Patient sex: M
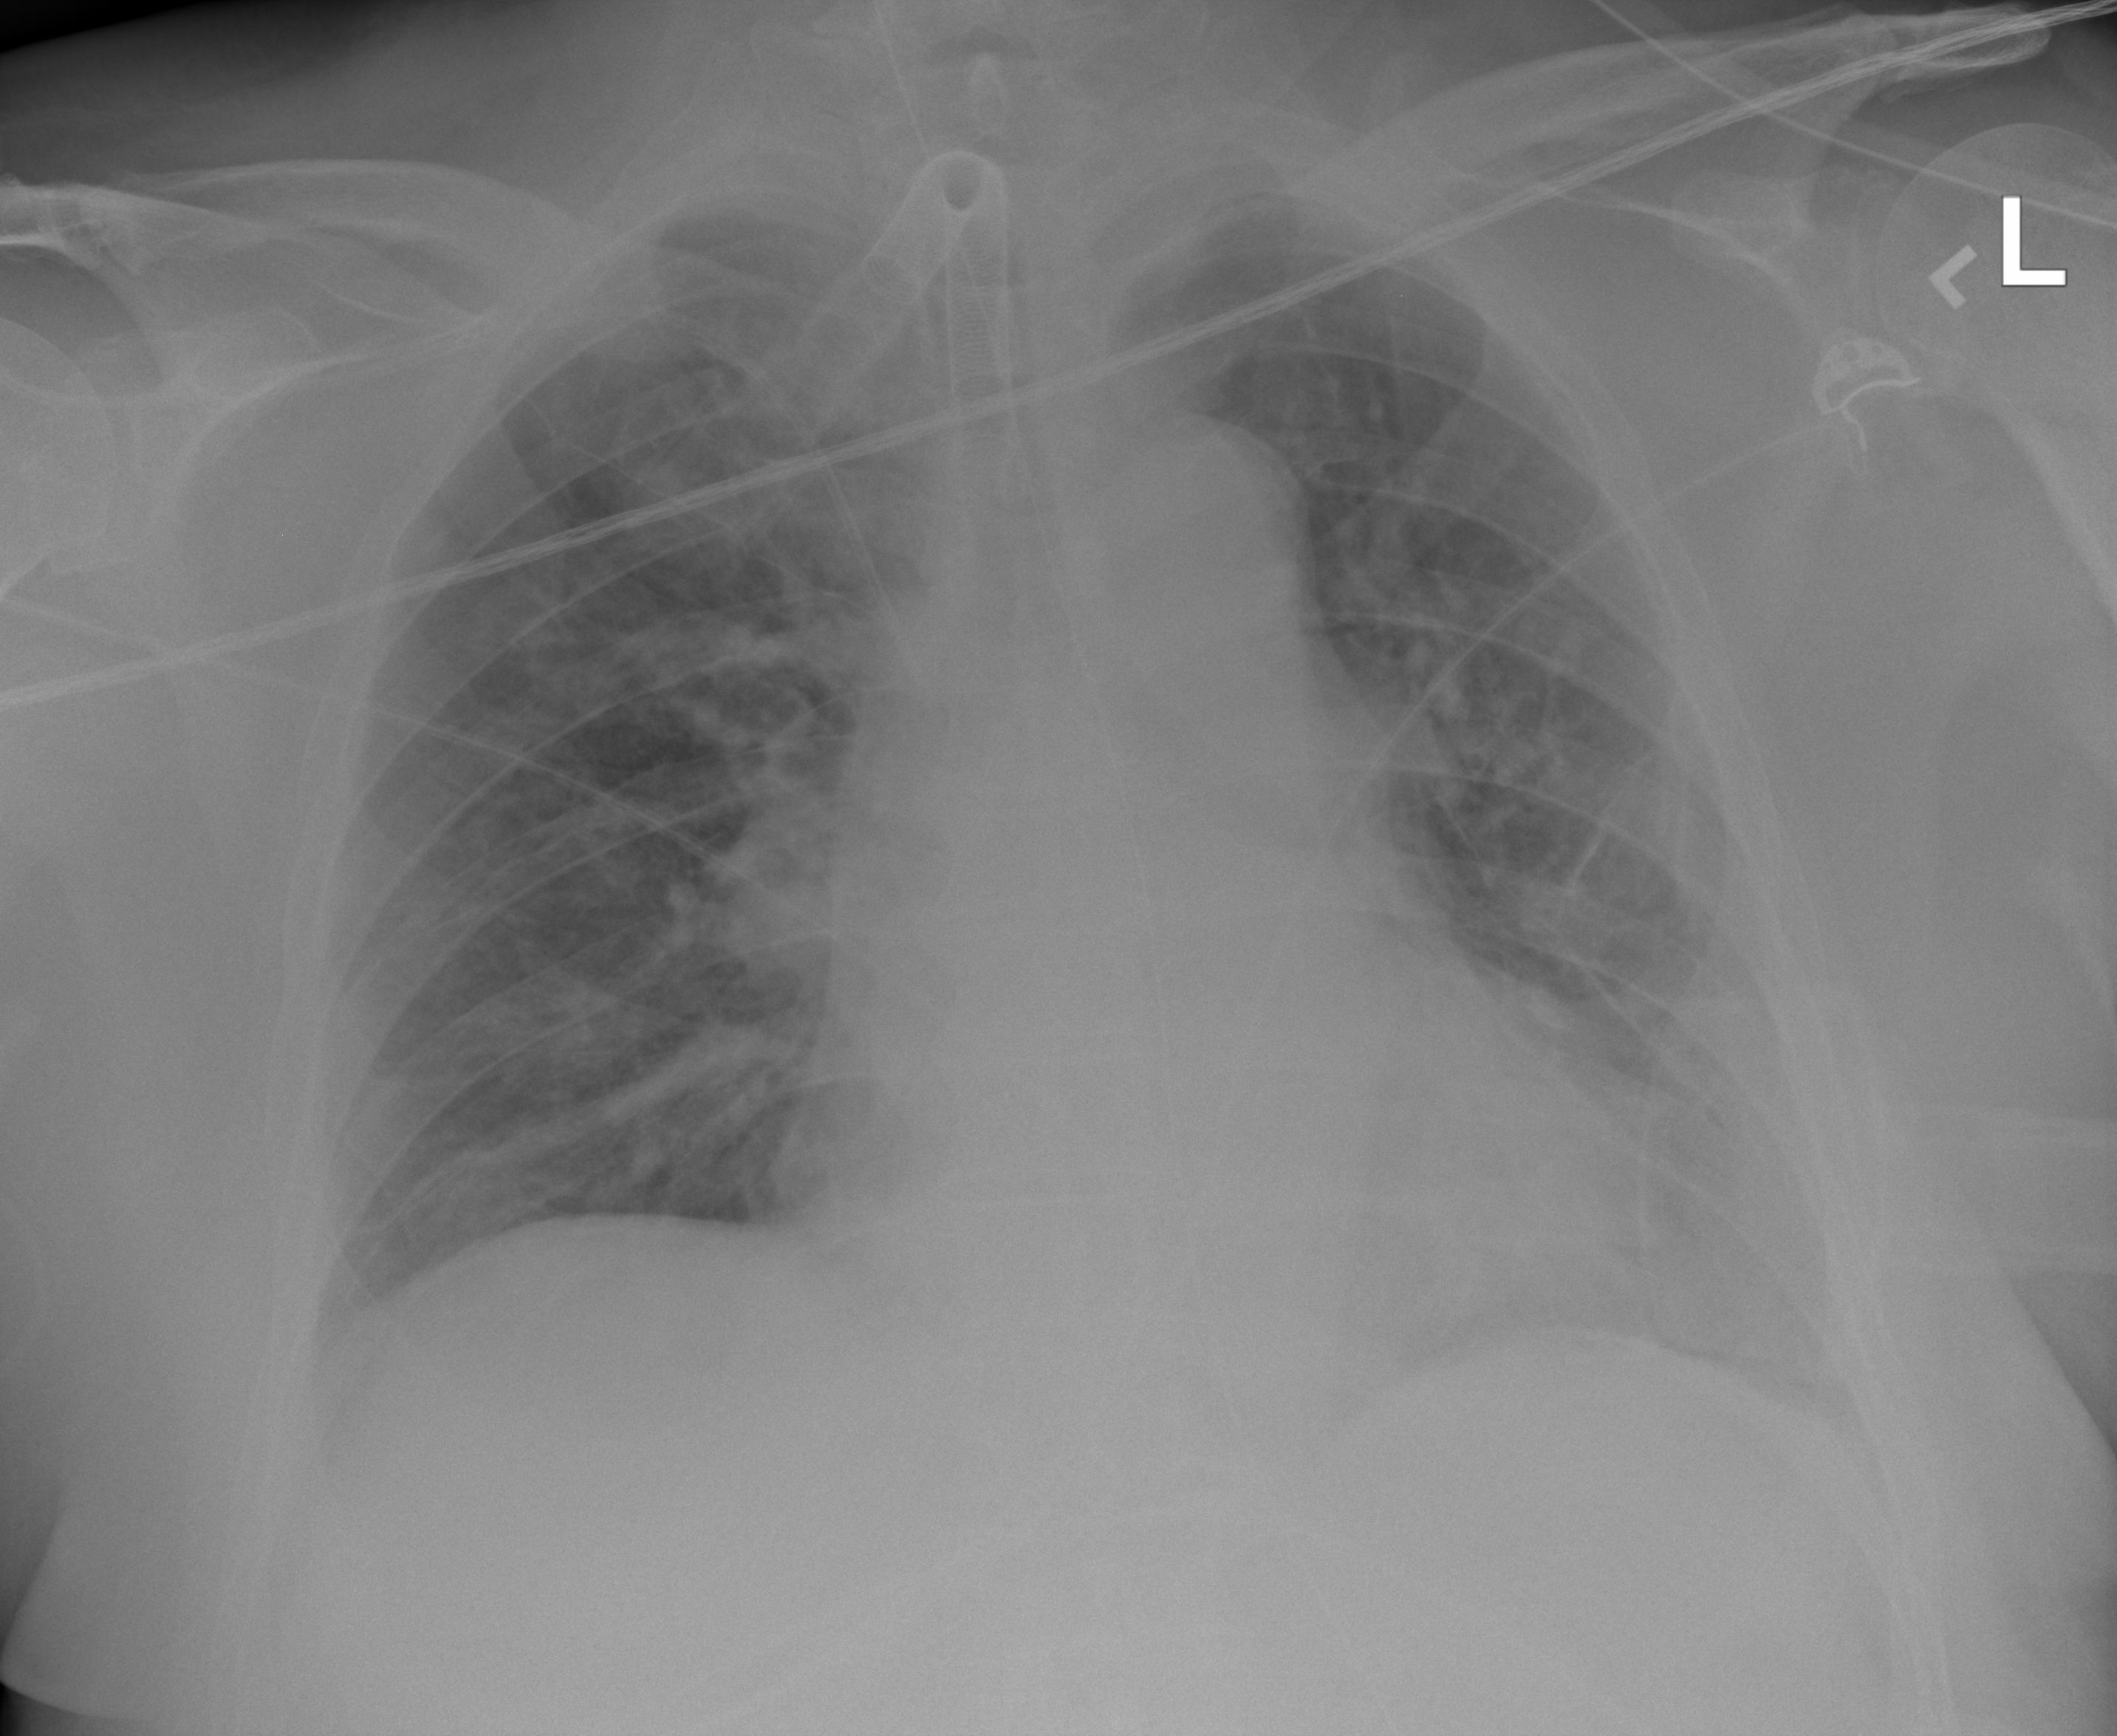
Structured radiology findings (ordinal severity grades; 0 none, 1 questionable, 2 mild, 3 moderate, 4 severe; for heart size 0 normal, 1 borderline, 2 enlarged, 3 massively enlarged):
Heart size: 1
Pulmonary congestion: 2
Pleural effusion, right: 2
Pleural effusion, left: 2
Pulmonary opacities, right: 0
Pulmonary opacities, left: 0
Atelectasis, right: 2
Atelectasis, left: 2